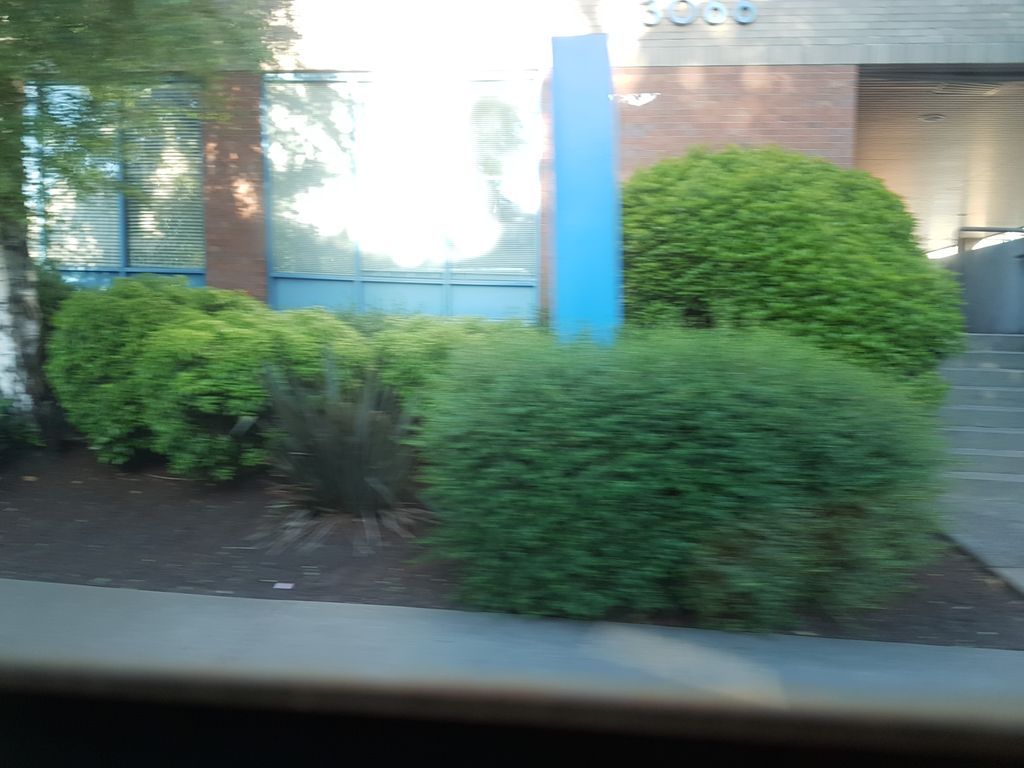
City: victoria